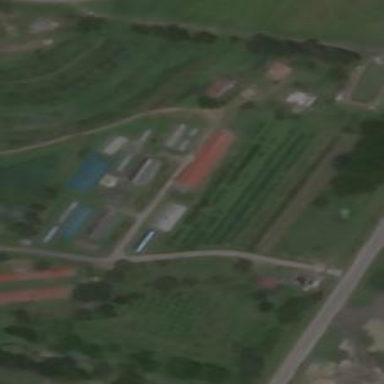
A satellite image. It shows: Plant nursery.